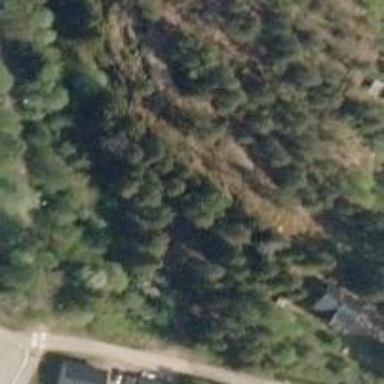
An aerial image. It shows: Natural cliff.